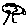
Label: tree